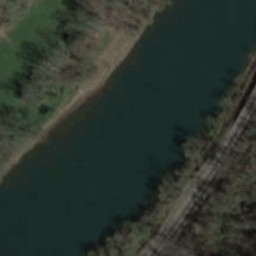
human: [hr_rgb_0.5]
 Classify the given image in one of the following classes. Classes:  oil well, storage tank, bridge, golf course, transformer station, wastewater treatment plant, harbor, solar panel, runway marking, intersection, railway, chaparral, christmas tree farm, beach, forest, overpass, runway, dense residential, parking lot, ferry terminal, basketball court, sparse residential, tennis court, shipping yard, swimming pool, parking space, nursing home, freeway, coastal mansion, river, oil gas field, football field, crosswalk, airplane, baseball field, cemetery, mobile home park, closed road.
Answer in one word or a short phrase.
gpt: river